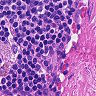
Metastatic tissue present: no